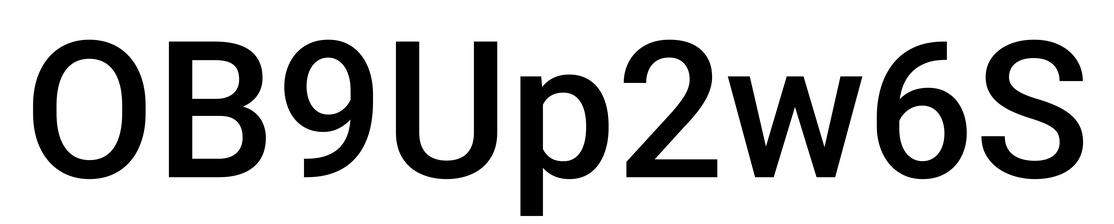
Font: Roboto_Medium